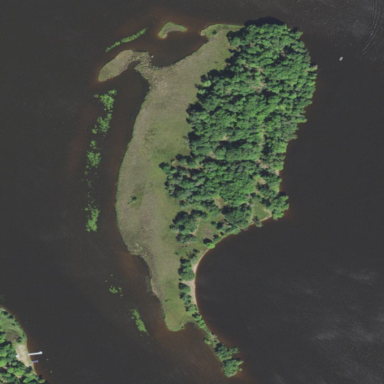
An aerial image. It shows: Islet.